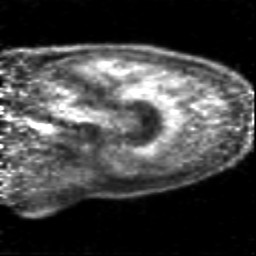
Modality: PET
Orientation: sagittal
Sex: male
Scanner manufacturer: siemens